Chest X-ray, PA view. Patient: 44 years old, sex M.
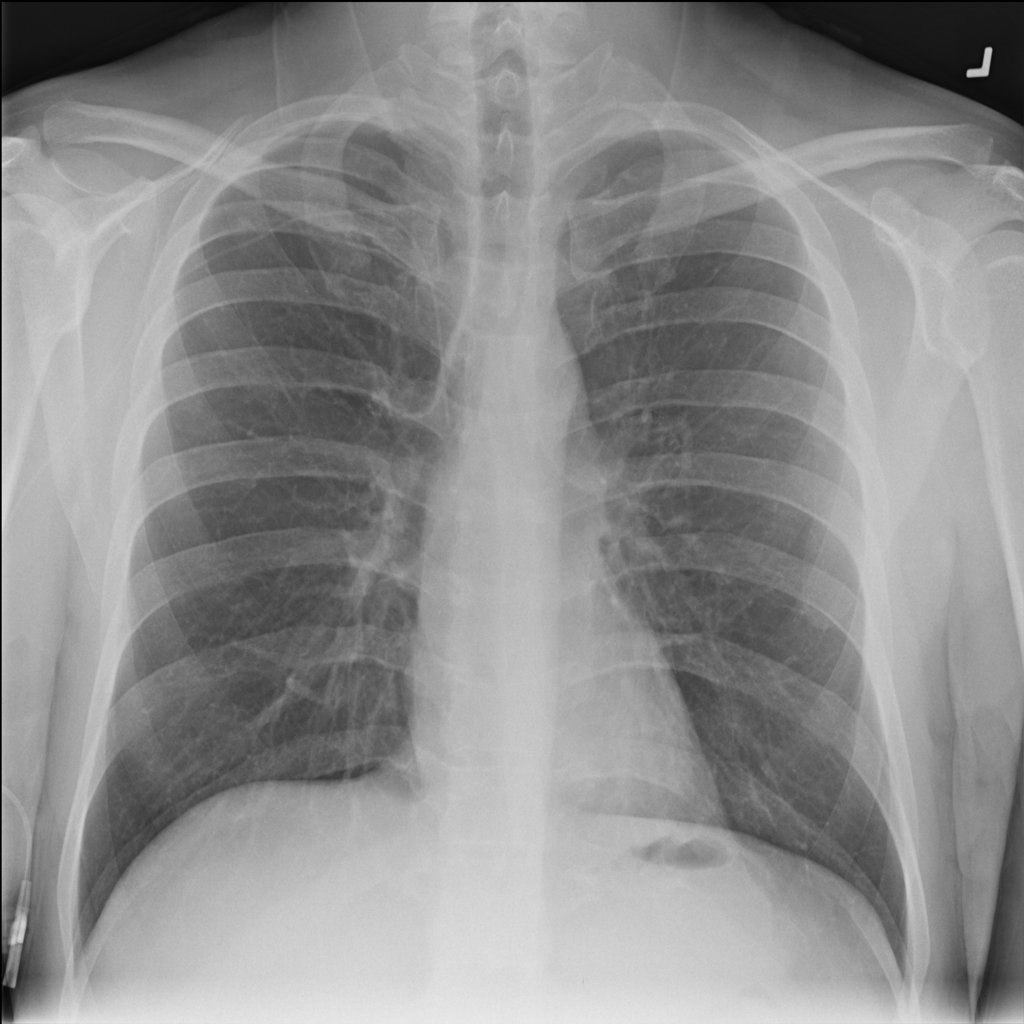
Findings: No Finding